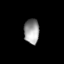
Tissue: lung
Cell type: Epithelial cells
Senescence score: 0.5777
Nuclear area (px): 367
Mean DAPI intensity: 155.471